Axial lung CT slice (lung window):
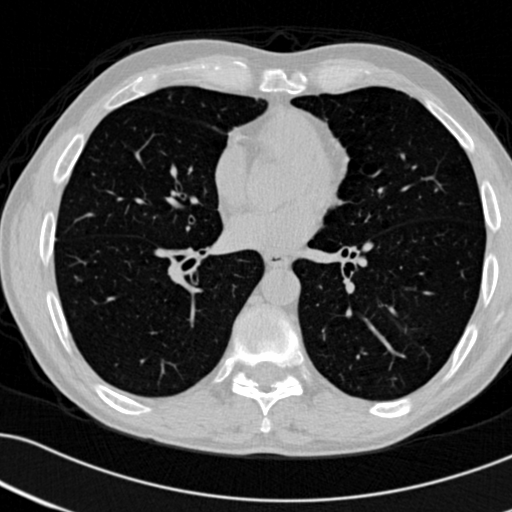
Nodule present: no